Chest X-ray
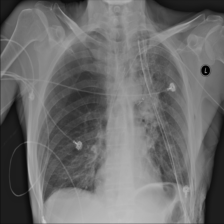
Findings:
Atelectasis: negative
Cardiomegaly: negative
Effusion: negative
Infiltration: negative
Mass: positive
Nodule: negative
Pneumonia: negative
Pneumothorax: negative
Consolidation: negative
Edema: negative
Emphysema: positive
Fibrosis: negative
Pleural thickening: negative
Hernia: negative